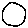
Label: circle